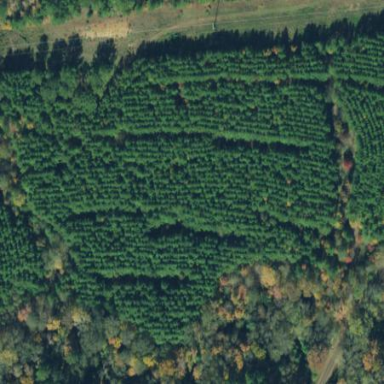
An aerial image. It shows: Evergreen needle-leaved forest.